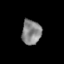
Tissue: skin
Cell type: Epithelial cells
Senescence score: 0.2428
Nuclear area (px): 466
Mean DAPI intensity: 135.288